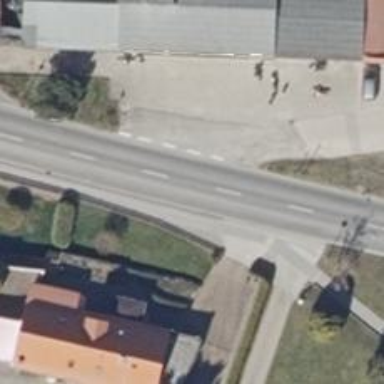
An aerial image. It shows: Secondary road with asphalt surface and sidewalk on the left side.